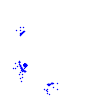
Particle: kaon